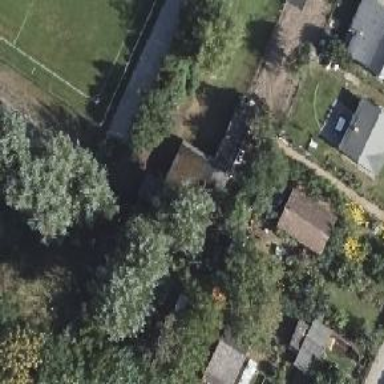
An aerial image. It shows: Plot within allotments.